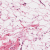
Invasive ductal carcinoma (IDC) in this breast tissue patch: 0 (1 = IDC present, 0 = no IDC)